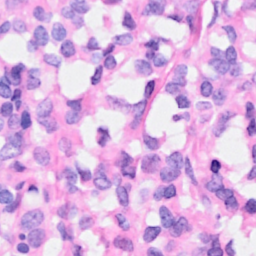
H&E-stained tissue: Breast